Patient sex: F
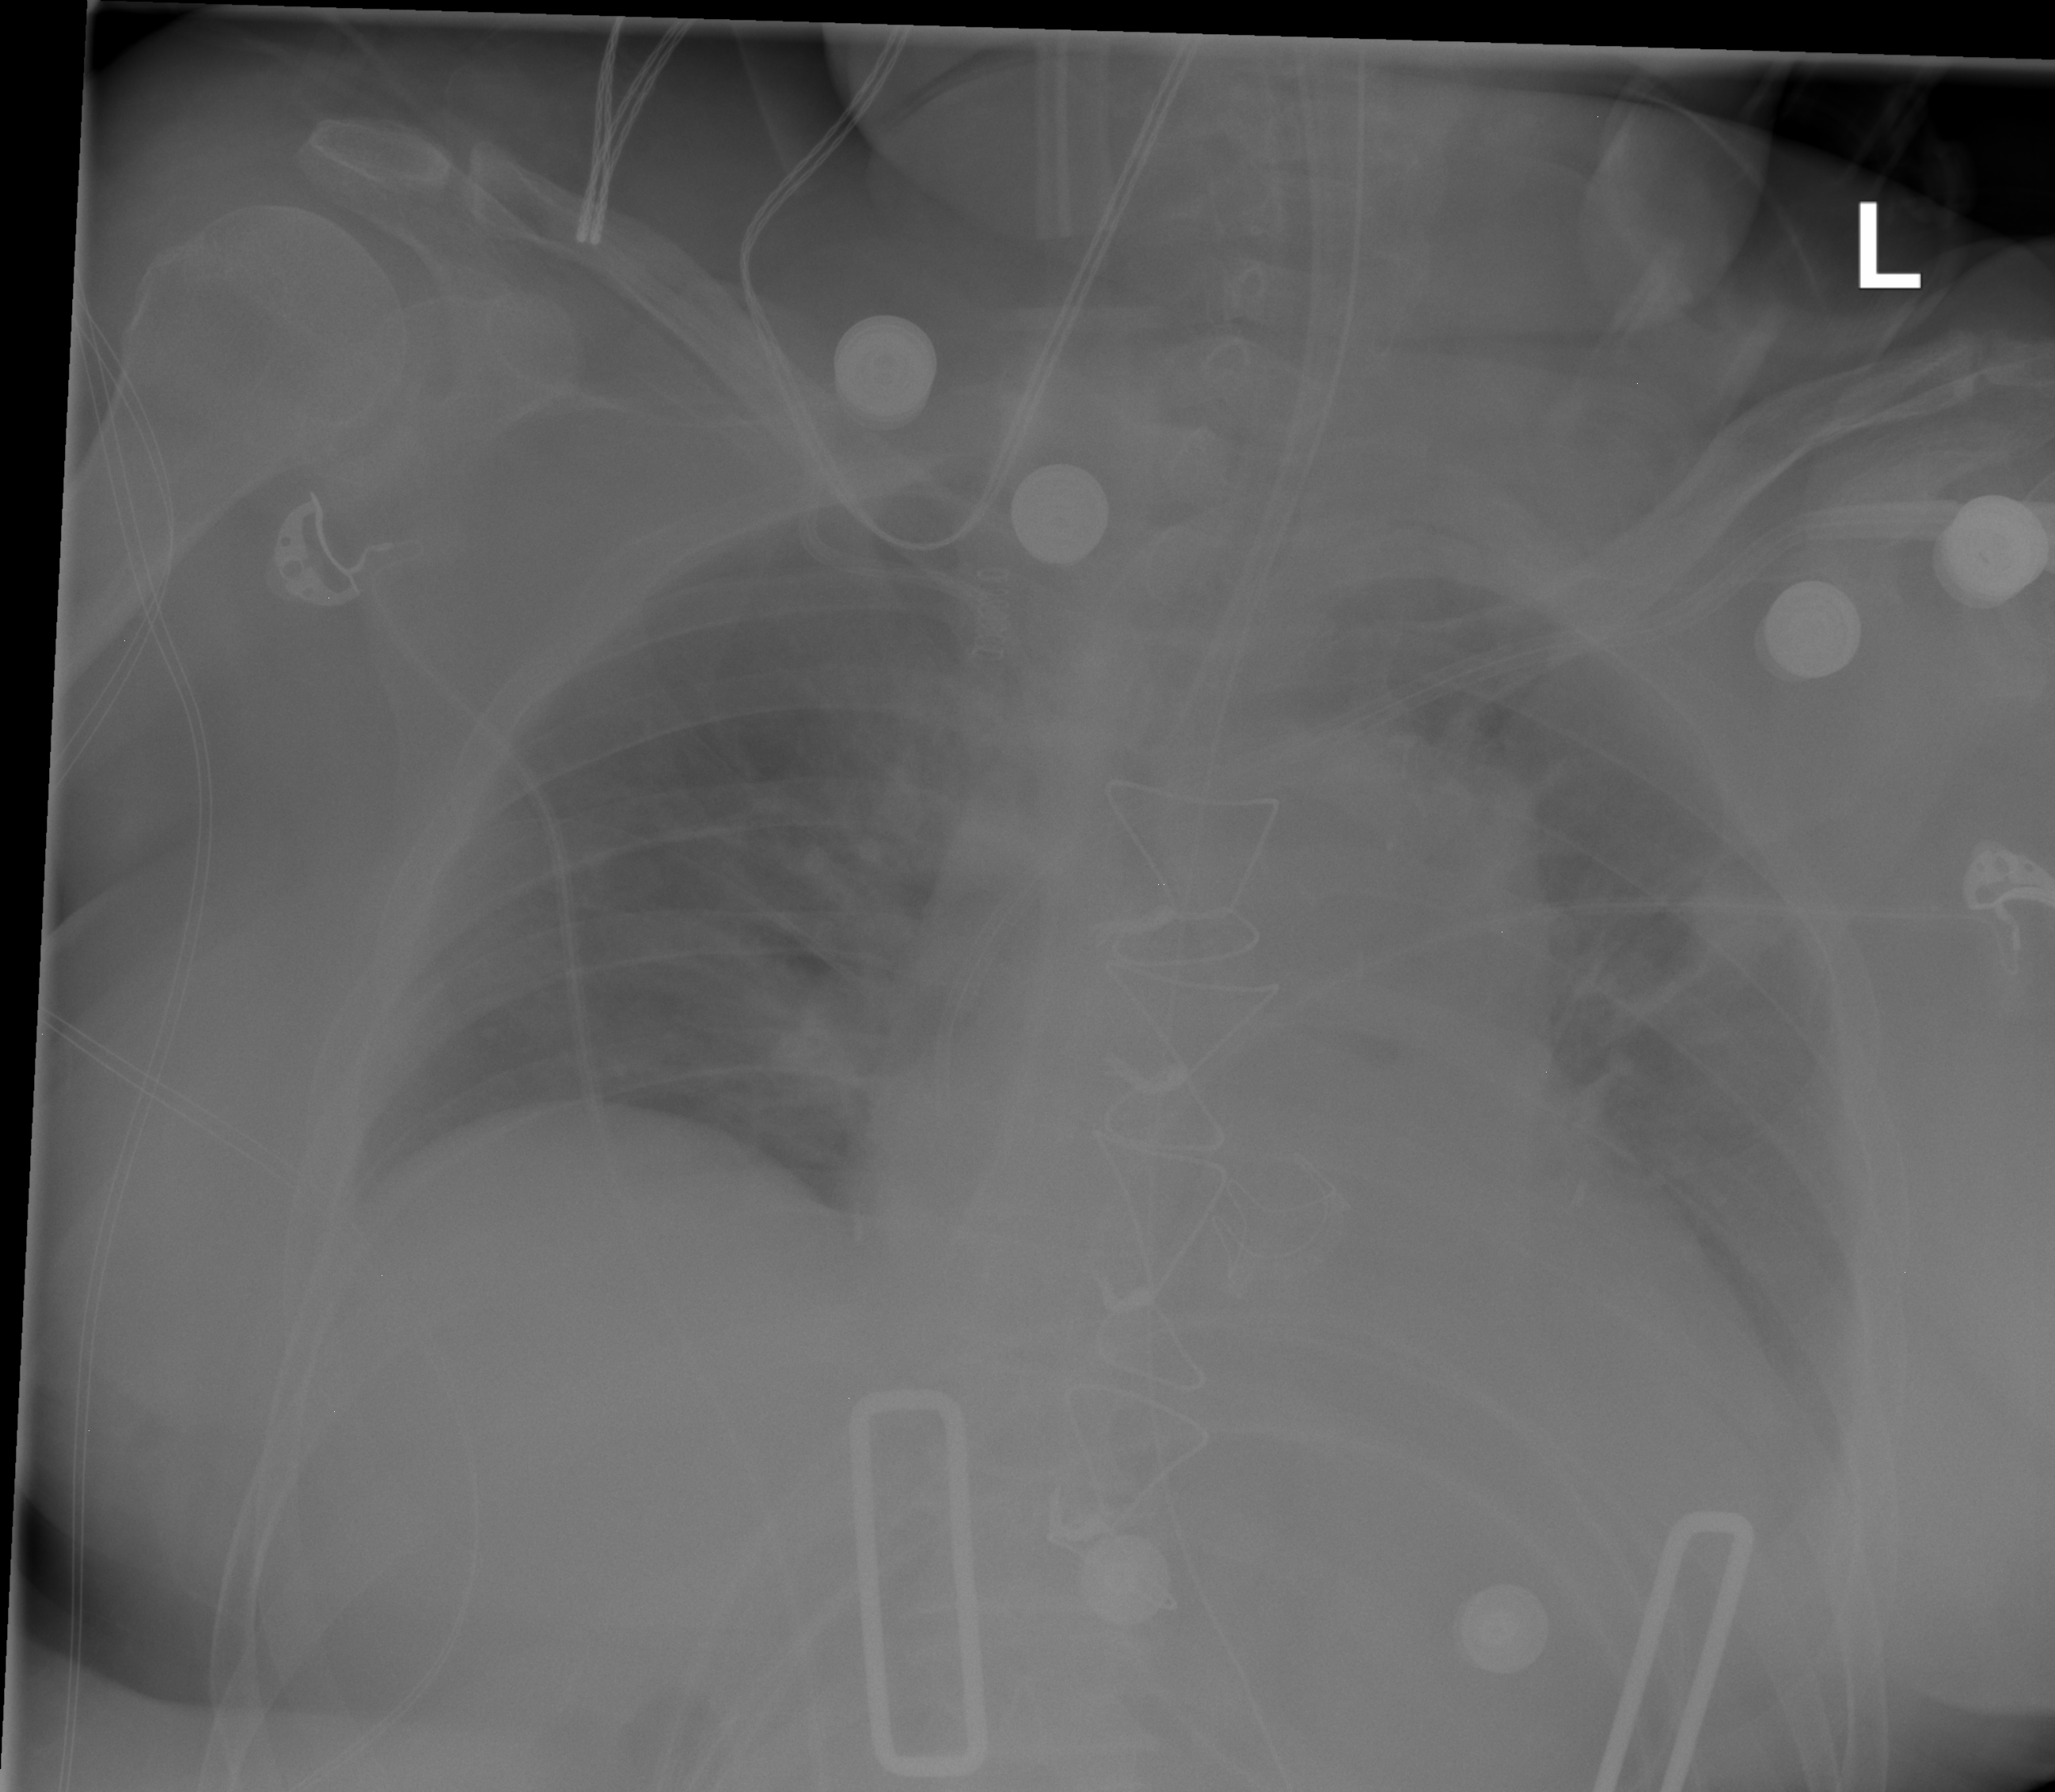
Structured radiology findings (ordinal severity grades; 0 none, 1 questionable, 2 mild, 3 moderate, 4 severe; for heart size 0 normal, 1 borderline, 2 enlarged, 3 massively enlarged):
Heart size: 1
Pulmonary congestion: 0
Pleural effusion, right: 1
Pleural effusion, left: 1
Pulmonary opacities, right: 1
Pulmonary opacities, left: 0
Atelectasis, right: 1
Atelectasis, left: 1